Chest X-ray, AP view. Patient: 63 years old, sex M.
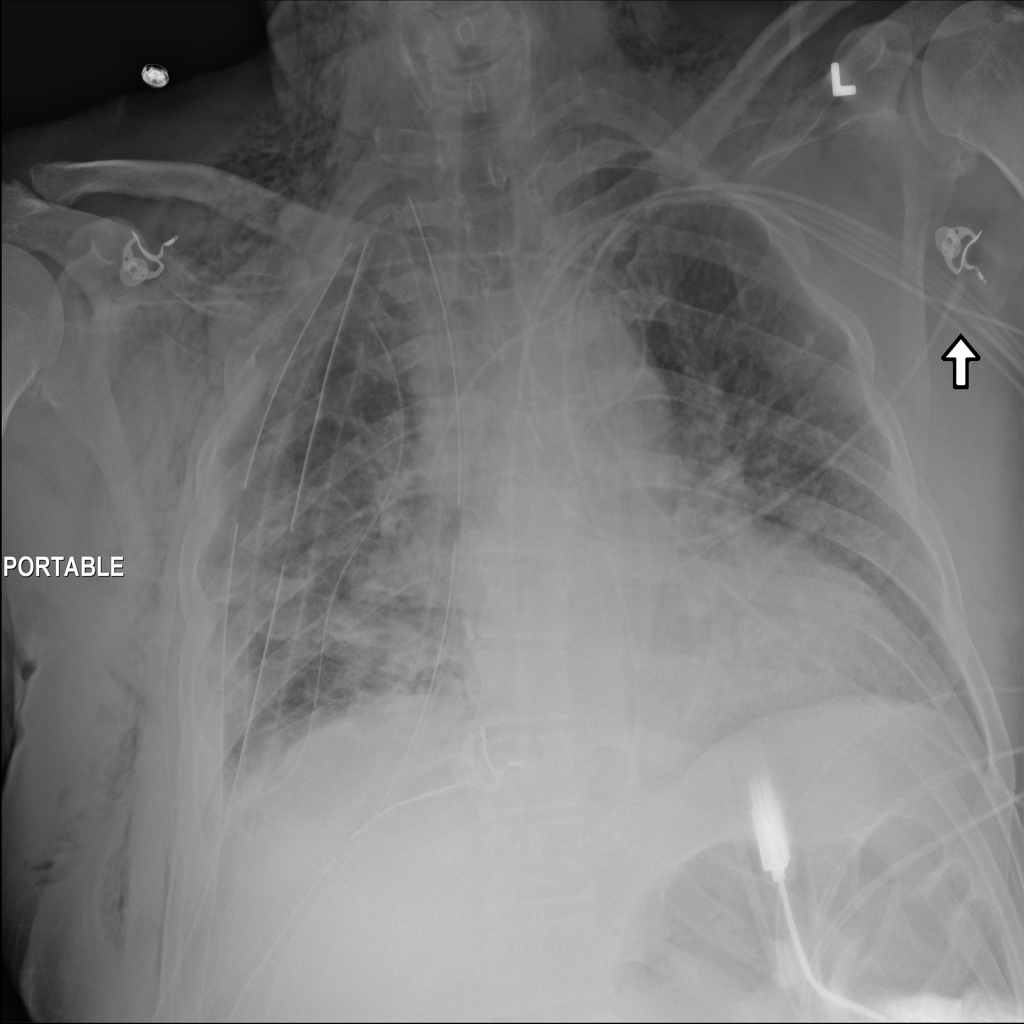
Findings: Emphysema, Infiltration